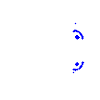
Particle: kaon